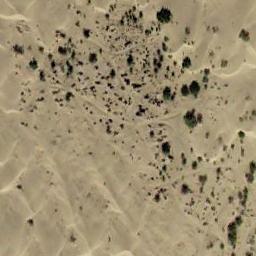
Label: chaparral